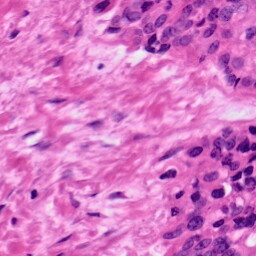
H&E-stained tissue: Ovarian